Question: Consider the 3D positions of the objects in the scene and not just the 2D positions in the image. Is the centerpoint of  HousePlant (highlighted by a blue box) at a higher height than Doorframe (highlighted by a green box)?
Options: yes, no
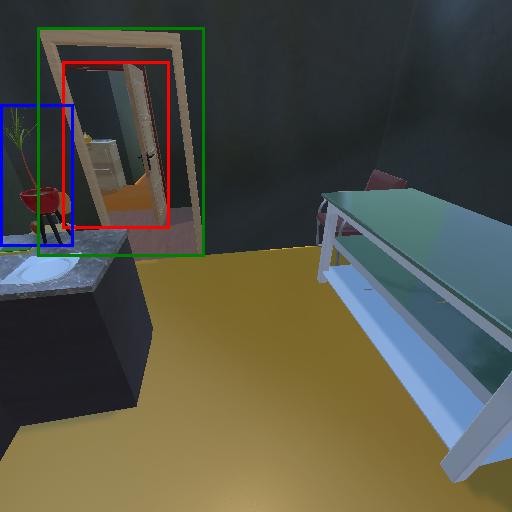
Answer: yes